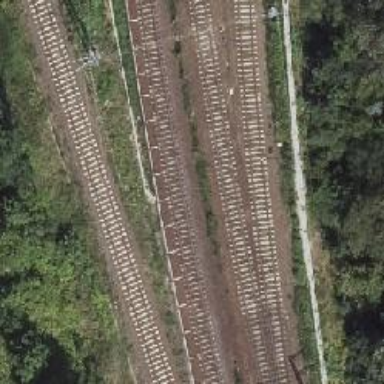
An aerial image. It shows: Railway signal.